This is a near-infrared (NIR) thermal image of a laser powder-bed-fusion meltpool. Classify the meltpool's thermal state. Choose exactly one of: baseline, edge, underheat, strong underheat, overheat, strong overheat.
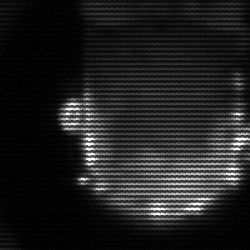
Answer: baseline